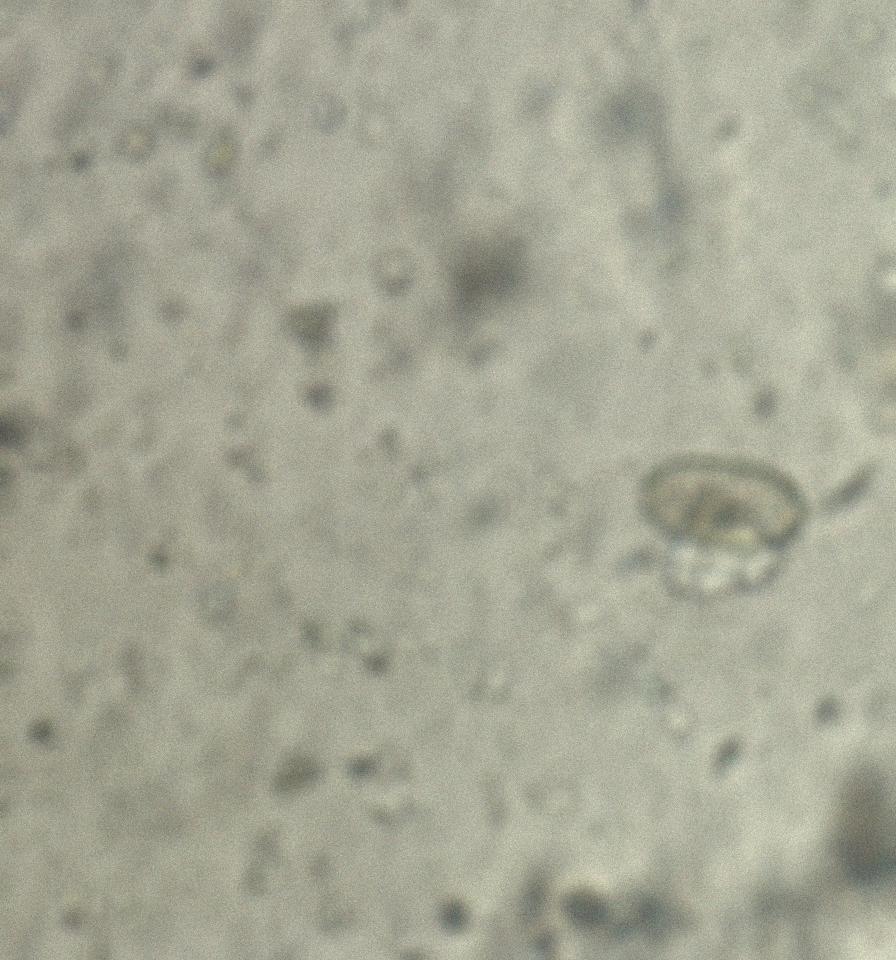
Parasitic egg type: Capillaria philippinensis